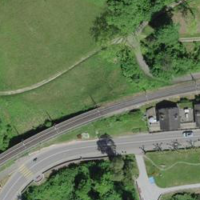
EUNIS habitat code: 53
Species observed at this site:
Medicago lupulina
Corylus avellana